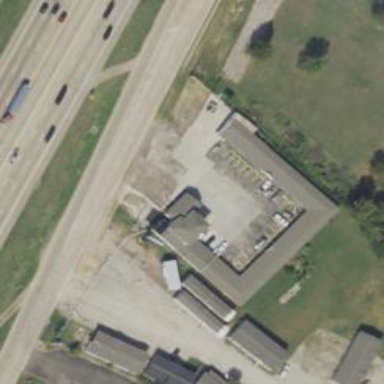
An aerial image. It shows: Building that is motel.